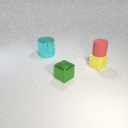
small red rubber cylinder above small yellow rubber cube